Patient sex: M
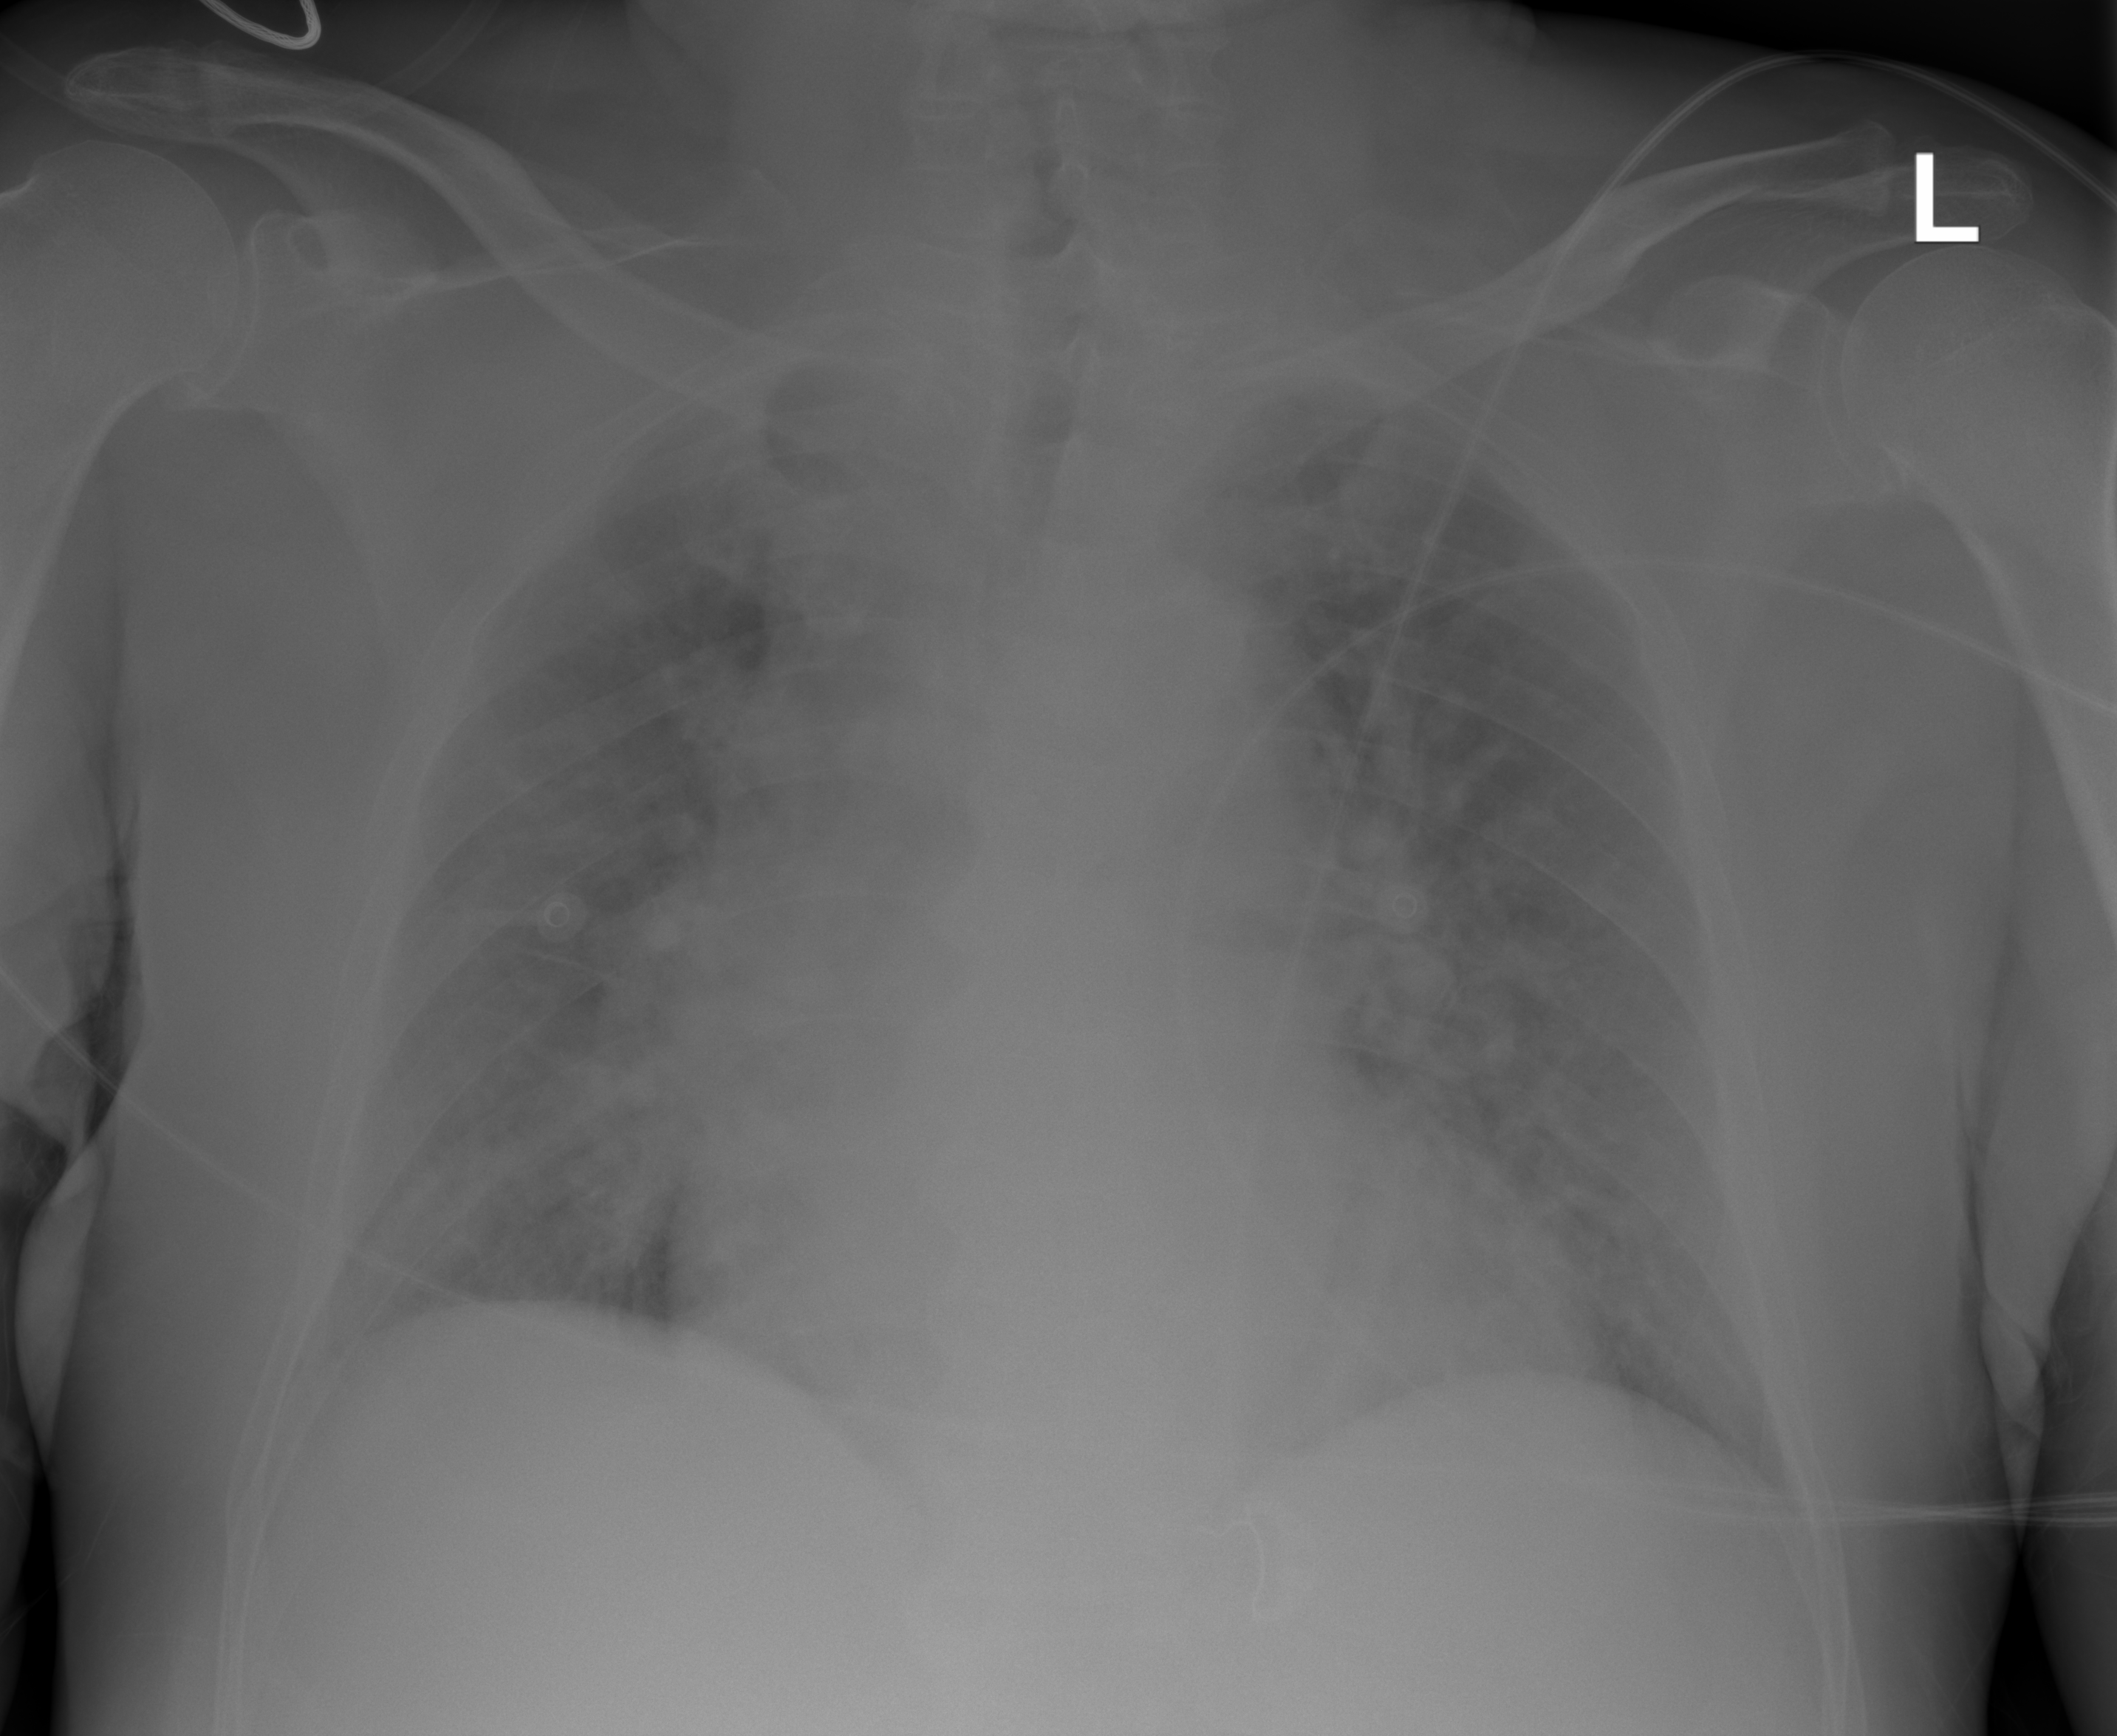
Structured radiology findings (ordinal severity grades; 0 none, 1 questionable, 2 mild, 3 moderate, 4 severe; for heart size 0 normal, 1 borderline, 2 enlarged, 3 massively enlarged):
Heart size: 2
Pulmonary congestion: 1
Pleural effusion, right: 1
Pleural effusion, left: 0
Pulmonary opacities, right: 3
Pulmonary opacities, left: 3
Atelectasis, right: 2
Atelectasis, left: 2